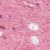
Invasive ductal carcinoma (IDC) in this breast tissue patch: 0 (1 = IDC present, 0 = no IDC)